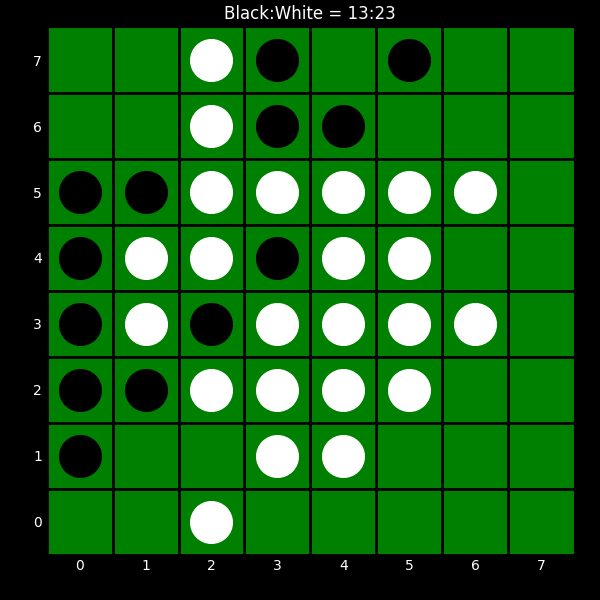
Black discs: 13
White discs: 23